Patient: sex F, age 38
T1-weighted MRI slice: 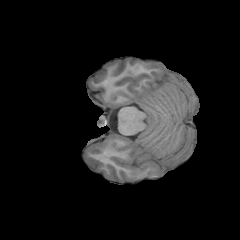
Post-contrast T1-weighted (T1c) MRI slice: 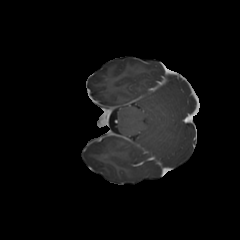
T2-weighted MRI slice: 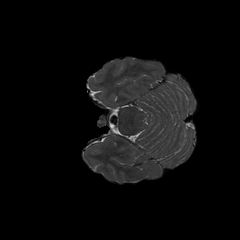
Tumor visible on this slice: no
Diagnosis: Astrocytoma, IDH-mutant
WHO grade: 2